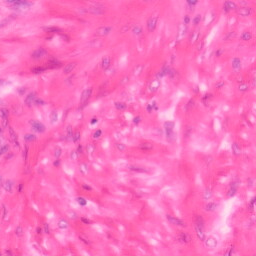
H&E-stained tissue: Colon